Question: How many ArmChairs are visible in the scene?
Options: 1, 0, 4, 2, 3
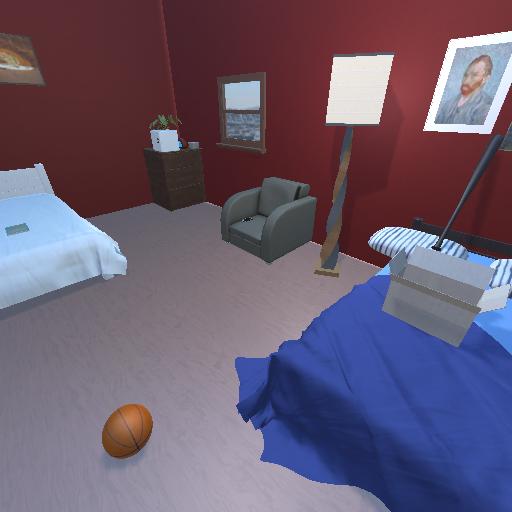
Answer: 1